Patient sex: M
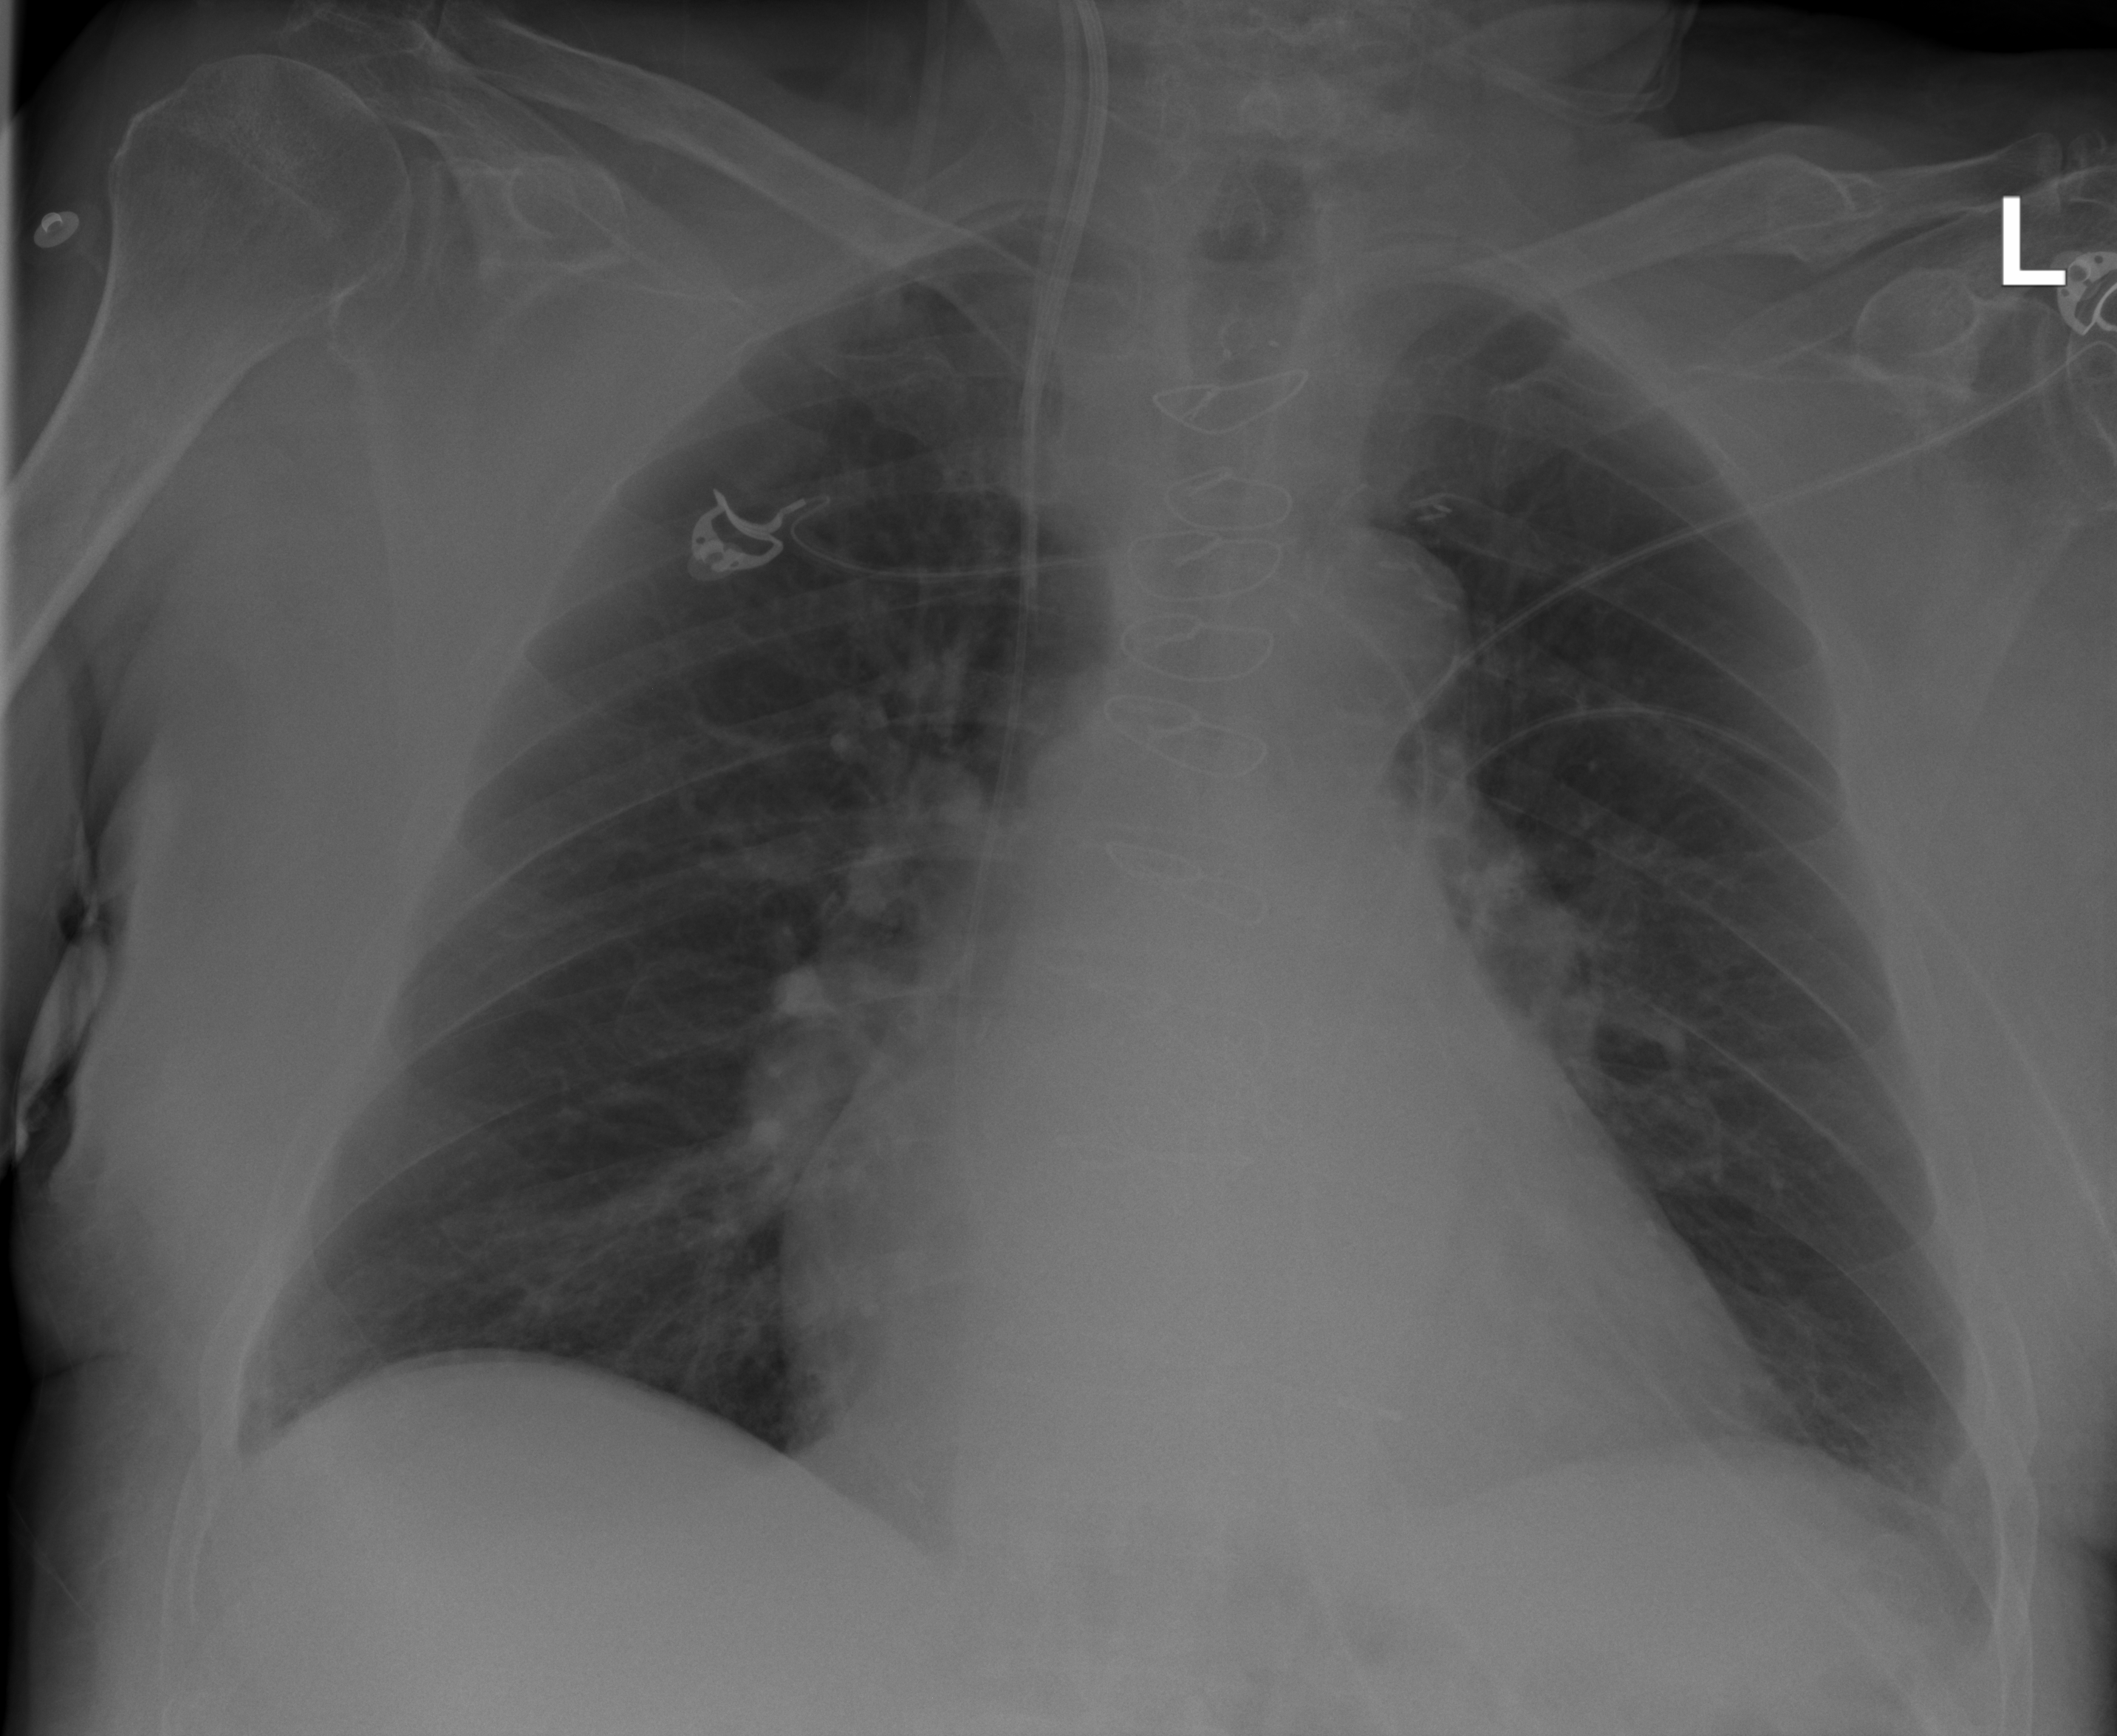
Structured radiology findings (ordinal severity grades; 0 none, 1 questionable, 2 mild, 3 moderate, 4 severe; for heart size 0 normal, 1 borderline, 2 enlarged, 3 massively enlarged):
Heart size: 1
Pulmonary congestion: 0
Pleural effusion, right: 0
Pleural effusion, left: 2
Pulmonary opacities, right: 0
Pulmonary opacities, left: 0
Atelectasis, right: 2
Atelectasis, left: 1